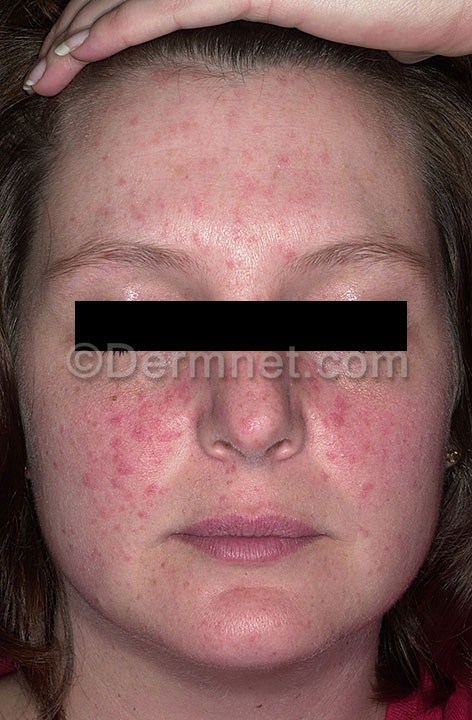
Disease: Acne and Rosacea Photos